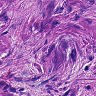
Metastatic tissue present: yes